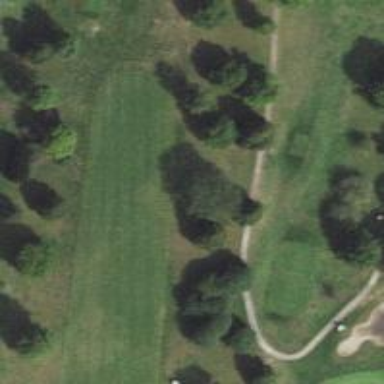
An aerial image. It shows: Pathway for golfing.